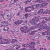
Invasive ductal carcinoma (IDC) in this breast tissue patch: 1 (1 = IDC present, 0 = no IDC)